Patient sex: F
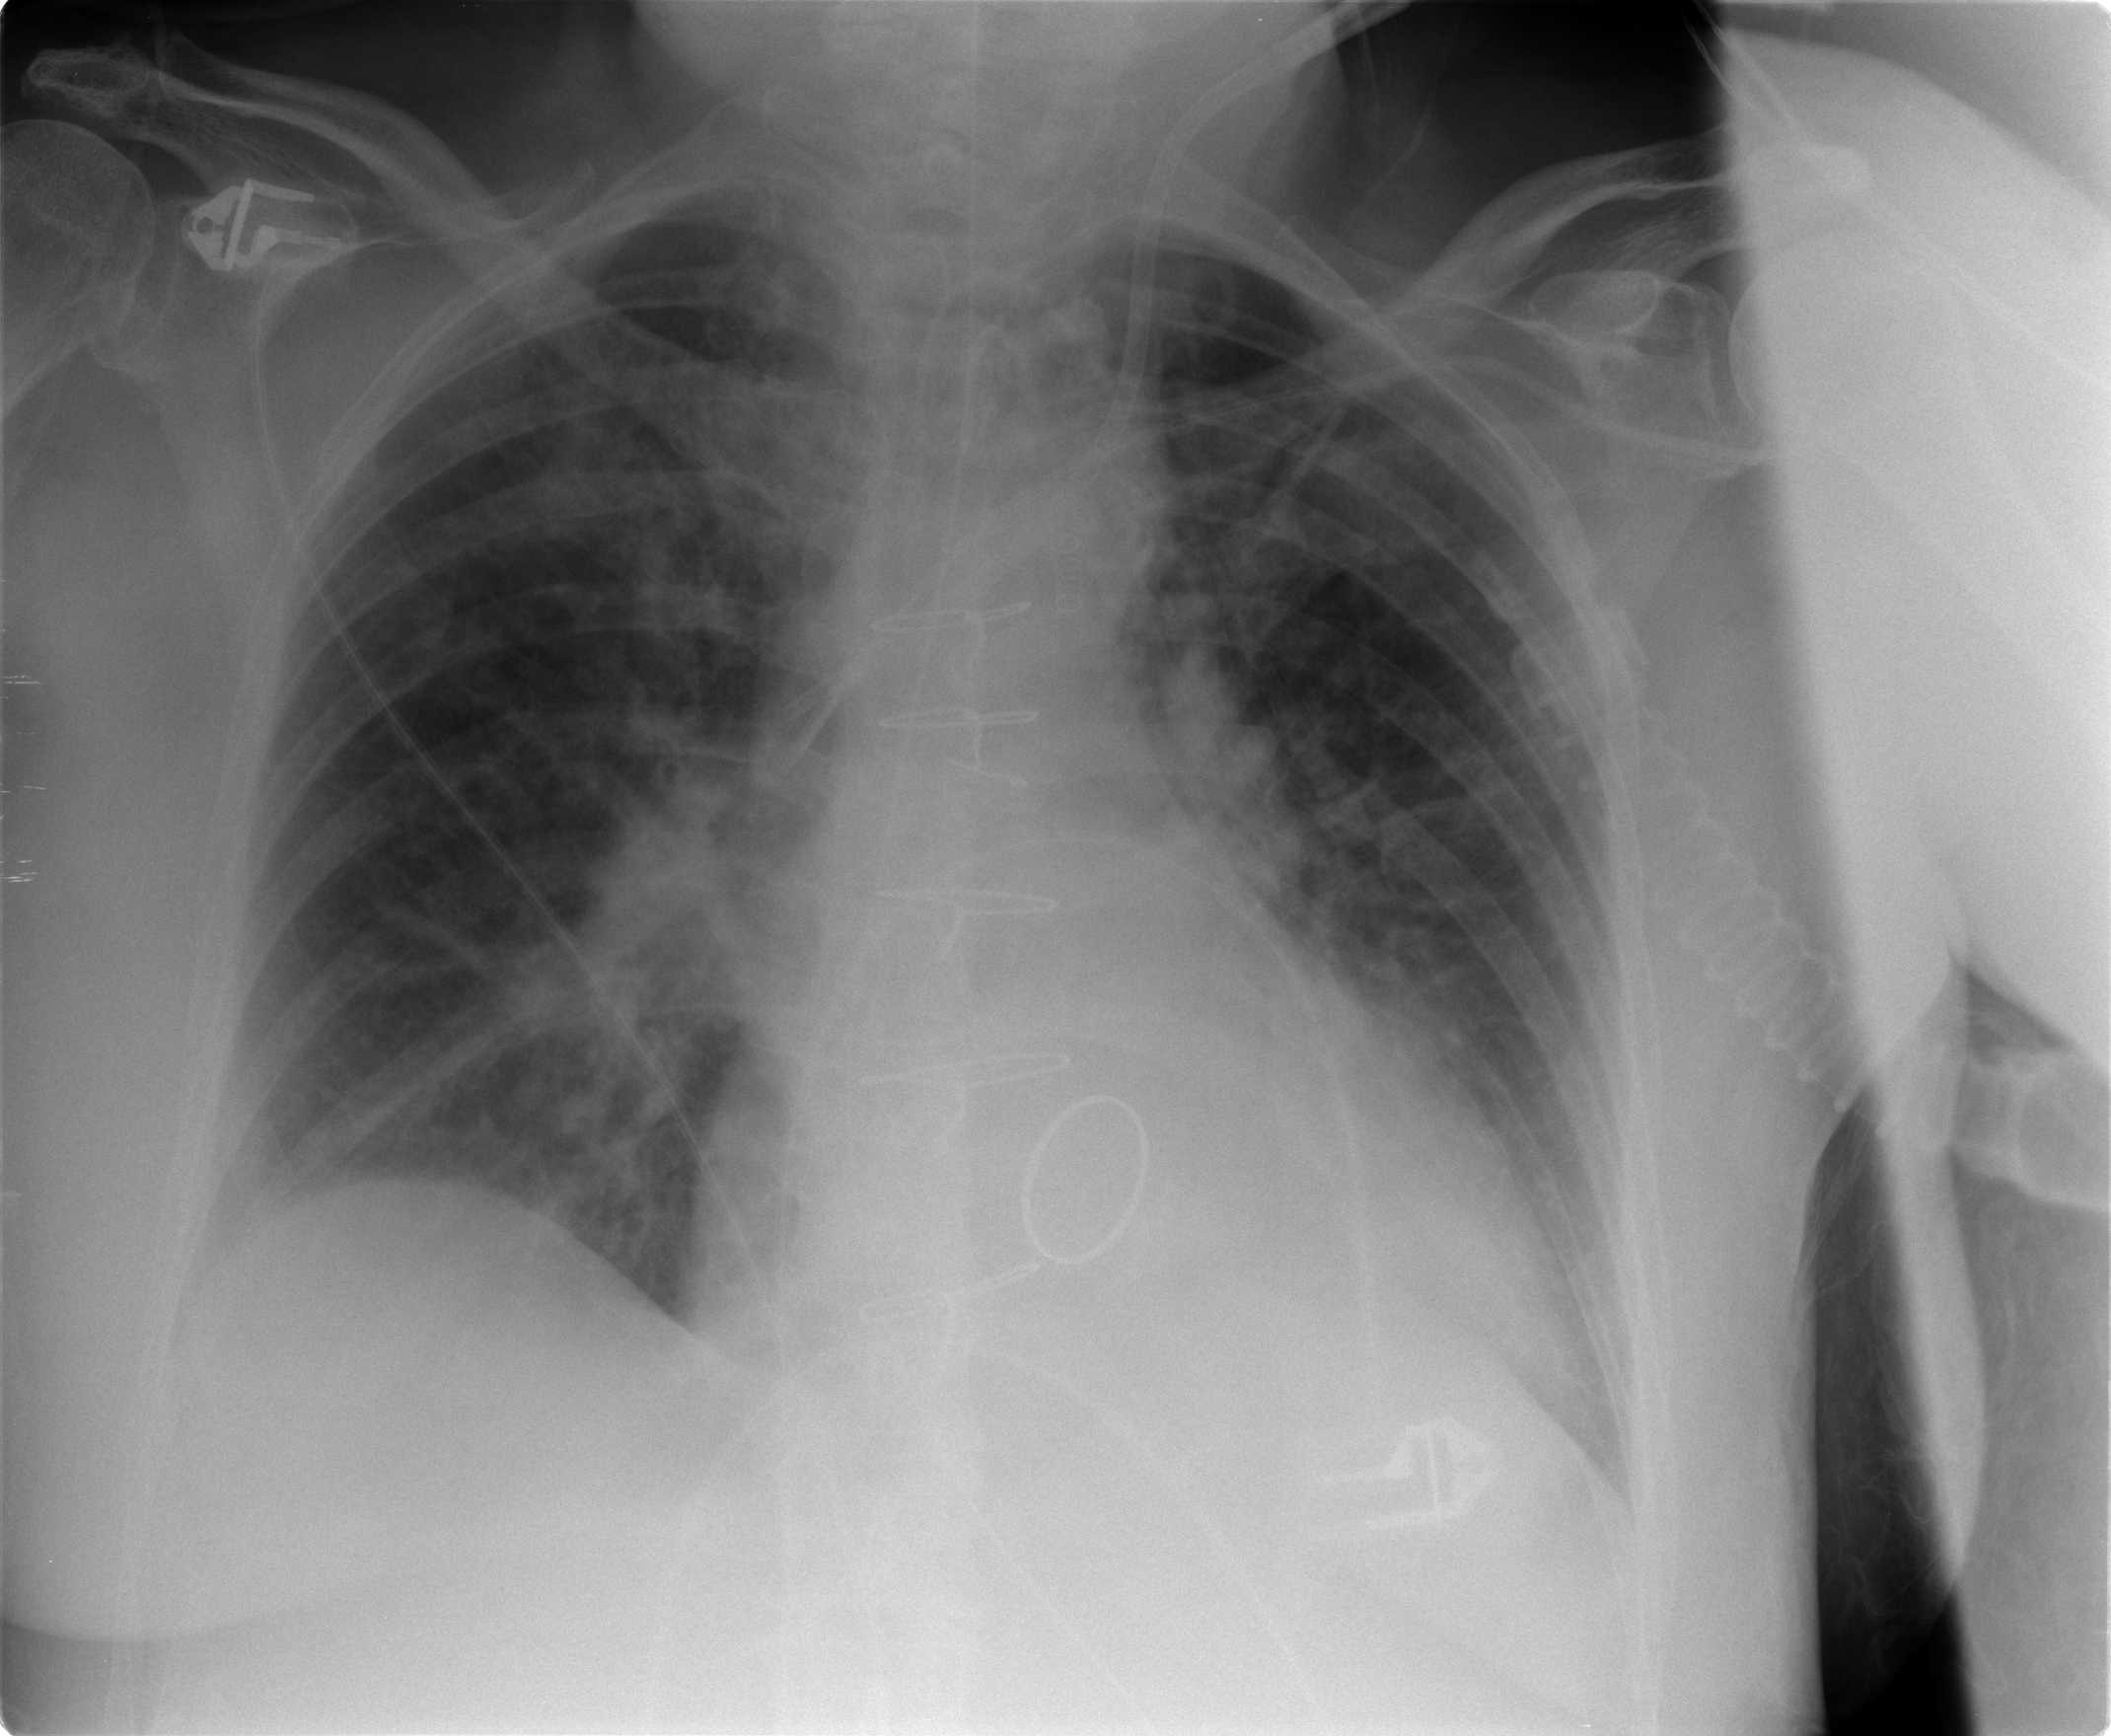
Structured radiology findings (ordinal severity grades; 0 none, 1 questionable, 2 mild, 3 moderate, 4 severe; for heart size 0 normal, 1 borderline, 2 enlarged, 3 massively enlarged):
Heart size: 2
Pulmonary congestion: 3
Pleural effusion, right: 2
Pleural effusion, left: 0
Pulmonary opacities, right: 2
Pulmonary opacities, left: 1
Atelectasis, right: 2
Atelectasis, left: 1